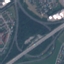
Label: Highway